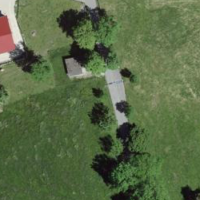
EUNIS habitat code: 52
Species observed at this site:
Dactylorhiza maculata